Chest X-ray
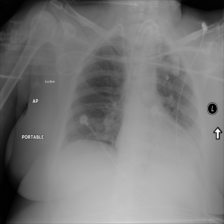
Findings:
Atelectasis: negative
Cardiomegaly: negative
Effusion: negative
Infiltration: negative
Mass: negative
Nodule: negative
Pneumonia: negative
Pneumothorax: negative
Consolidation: negative
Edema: negative
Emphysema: negative
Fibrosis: negative
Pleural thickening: negative
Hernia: negative